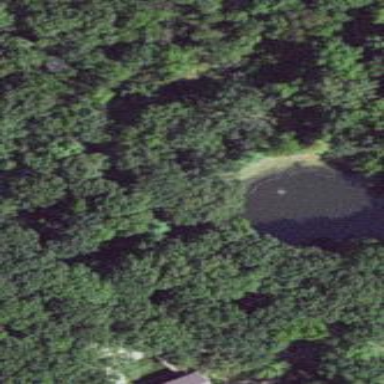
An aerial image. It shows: Pond with natural water.